Field crop: tomato
Growth stage: 1
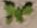
Species: solanum